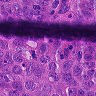
Metastatic tissue present: yes